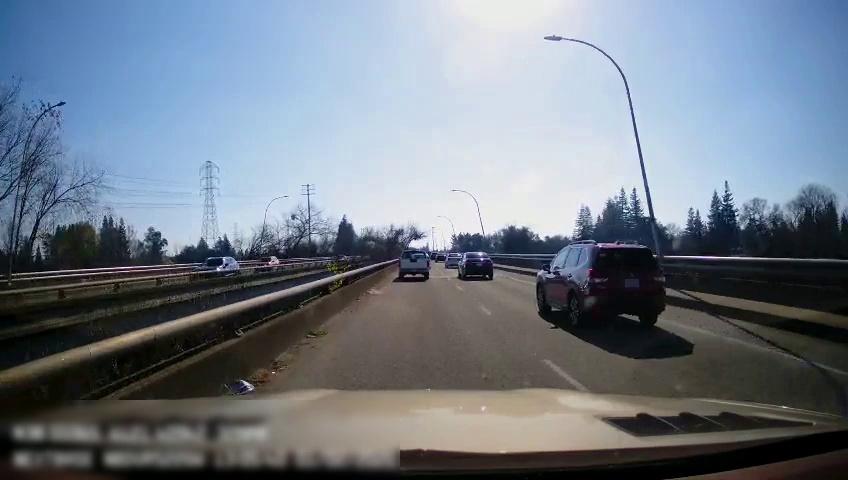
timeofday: Day
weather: Sunny
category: Drivable Space
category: Vehicles | SUV
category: Vehicles | SUV
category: Vehicles | Truck
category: Vehicles | SUV
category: Vehicles | Car
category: Vehicles | Car
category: Vehicles | Car
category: Lanes | Current Lane
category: Lanes | Alternate Lane